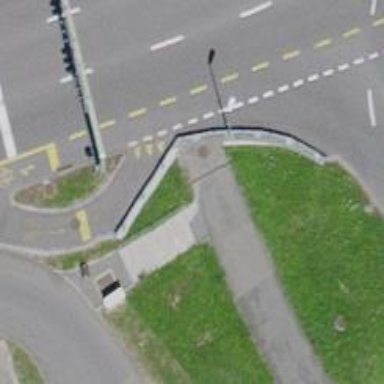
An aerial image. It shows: Footway with asphalt surface going through tunnel.